Question: Suppose I have a class which contains a number of other class declarations. Is it possible to spread the cost of these out somehow so that compile-time memory consumption doesn't grow quadratically for nested types? I'm willing to take a hit on compile time if need be, and would gladly divide this out into different translation units if that were an option.
To try and come up with a solution to this I've written the following program that illustrates a simplified version of the kind of code that leads to these blowouts:
'''
// Add T to the list of args of SeqWithArgs N number of times:
template <int N, typename T, typename SeqWithArgs>
struct Append;
template <int N, typename T, template <typename...> class Seq, typename... Args>
struct Append<N, T, Seq<Args...>>
{
using type = typename Append<N-1, T, Seq<Args..., T>>::type;
};
template <typename T, template<typename...> class Seq, typename... Args>
struct Append<0, T, Seq<Args...>>
{
using type = Seq<Args...>;
};
static constexpr const int N = 10;
// Tuple containing N instances of int
using Small = typename Append<N, int, std::tuple<>>::type;
// Tuple containing N instances of Small
using Big = typename Append<N, Small, std::tuple<>>::type;
// Tuple containing N instances of Big
using Huge = typename Append<N, Big, std::tuple<>>::type;
int main()
{
Huge h;
return 0;
}
'''
'Append'
I varied 'N' from 10 to 70 and got this result compiling my program using 'GCC 4.8.1'. I also ran 'time -v make' to obtain peak resident memory usage. Here are the results using just the default flags:

This result seems excessive to me, not because of the shape (it is expected to be O(N^3) and seems to follow that shape), but because of the magnitude. It almost looks like 'Small' is being expanded for instantiation of , and in turn is being expanded for every instantiation of . In less template-heavy code one would normally declare an generic specialisation of some type using the 'extern' keyword and would therefore avoid this "nested expansion", but these are , not ; does something similar exist for this kind of construct?
What is the cause of this blowout in memory and what can I do to reduce this memory footprint changing the type of 'Small', 'Big' and 'Huge'?
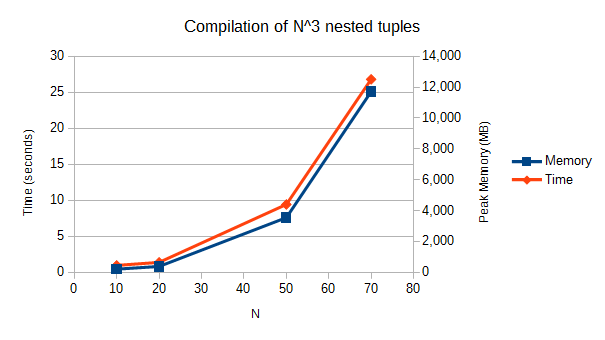
Answer: 'Append' generates 'Seq<T>' 'Seq<T,T>' ... 'Seq<T,...,T>'. Which is less of a problem than the fact it generates 'Append<n-1, T, Seq<T>>', which is a distinct and unique type for each 'N' each recursion.
It generates 'N' unique types of total name length 'O(n^2*|T|)', and the output type is of size 'O(n*|T|)'.
We then chain this.
Big generates types of total size 'O(n^2*O(n*|int|))', with end type size 'O(n^2|int|)'. Huge types of size 'O(n^2*O(n^2|int|))=O(n^4|int|)'.
That is a lot of types generated.
70^4=5000^2=O(25 million) total type length.
We can do better with a less brain dead Append. Do it in three steps.
'transcribe' takes a 't<Ts...>' and a 'template<class...>class Seq' and copies the 'Ts...' over.
'''
template<class...>struct t{using type=t;};
template<class src, template<class...>class dest>
struct transcribe;
template<class...Ts, template<class...>class dest>
struct transcribe<t<Ts...>,dest>{
using type=dest<Ts...>;
};
template<class src, template<class...>class dest>
using transcribe_t=typename transcribe<src, dest>::type;
'''
'append' takes any number of 't<...>'s and appends them.
'''
template<class... ts>
struct append;
template<>struct append<>{using type=t<>;};
template<class...Ts>struct append<t<Ts...>>{using type=t<Ts...>;};
template<class... Ts, class... Us, class... Zs>
struct append<t<Ts...>,t<Us...>,Zs....>:
append<t<Ts...,Us...>,Zs...>
{};
template<class...ts>
using append_t=typename append<ts...>::type;
'''
'breaker' takes an unsigned value 'N' and breaks it down to powers of two, outputting
'v<0,1,3,4>' ('2^0+2^1+2^3+2^4') for '26'.
'''
template<unsigned...>struct v{using type=v;};
template<unsigned X, class V=v<>, unsigned B=0, class=void>
struct breaker;
template<unsigned X, unsigned...vs, unsigned B>
struct breaker<X, v<vs...>, B, typename std::enable_if<
X&(1<<B)
>::type>:breaker<X&~(1<<B), v<vs...,B>, B+1>
{};
template<unsigned X, unsigned...vs, unsigned B>
struct breaker<X, v<vs...>, B, typename std::enable_if<
!(X&(1<<B))
>::type>:breaker<X&~(1<<B), v<vs...>, B+1>
{};
template<unsigned X, unsigned...vs, unsigned B>
struct breaker<0, v<vs...>, B, void>
{
using type=v<vs...>;
};
template<unsigned X>
using breaker_t=typename breaker<X>::type;
'''
Build takes an unsigned value 'N' and a 'T'. It 'Break's the 'N'. Then we build the power of twos into 't<T,T,T,...,T>'s. Then we append them.
Then we take the output and transcribe to 'Seq<...>'.
This generates 'O(N*logN*logN)' types. So for large N may be better. Plus most of the types generated are small and simple, which is a plus.
At best this reduces your load by a factor of 10. Worth a try.